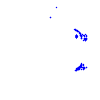
Particle: kaon